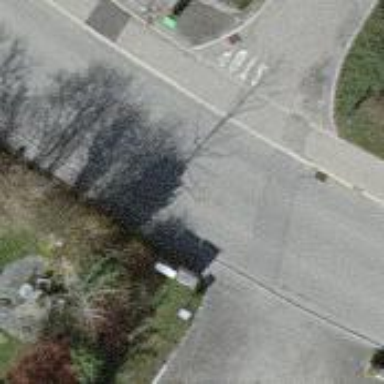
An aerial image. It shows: Residential road.